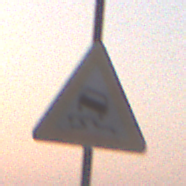
Verkehrszeichen: SchleuderOderRutschgefahr
Umgebung: Outdoor, Urban
Tageszeit: SunriseSunset
Wetter: Clear
Licht: Natural
Jahreszeit: NotSpecified
Kontrast: MediumContrast